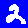
Digit: 2